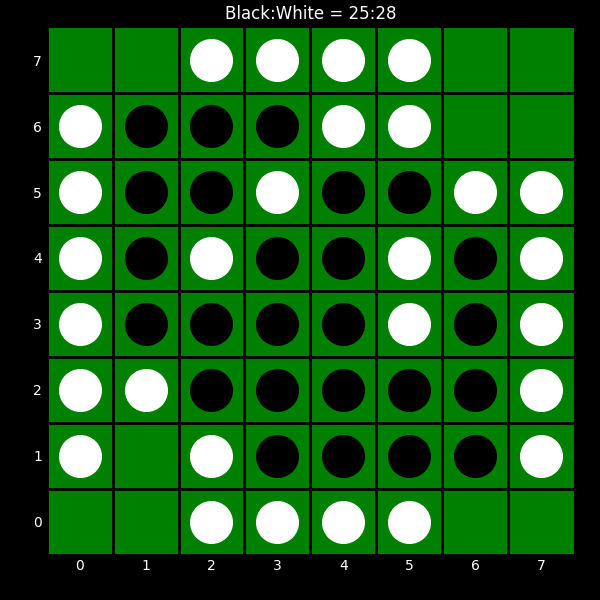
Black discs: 25
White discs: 28